Question: Count the number of objects in the diagram.
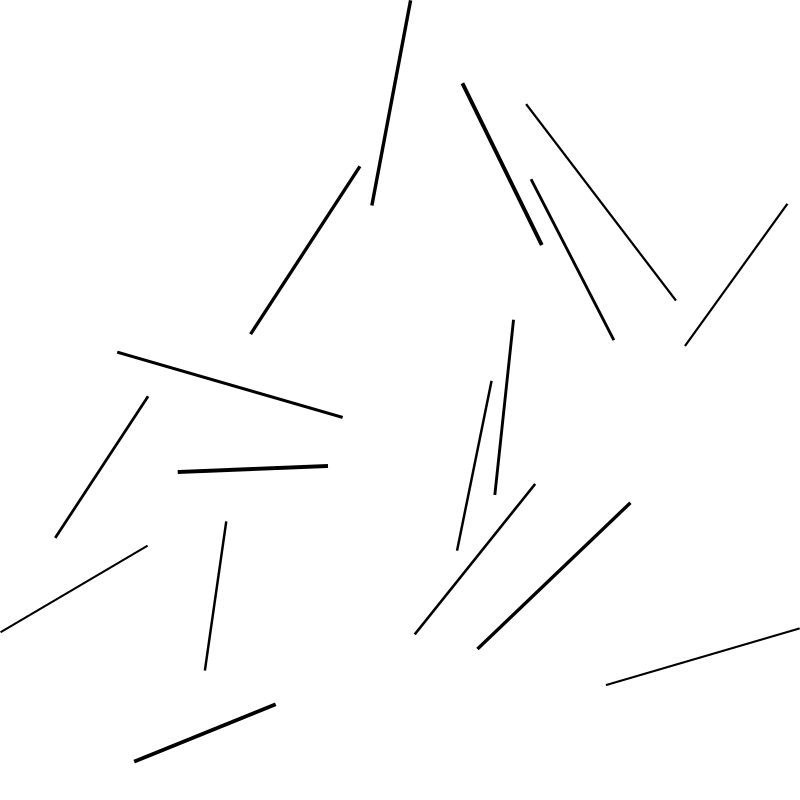
Answer: 17